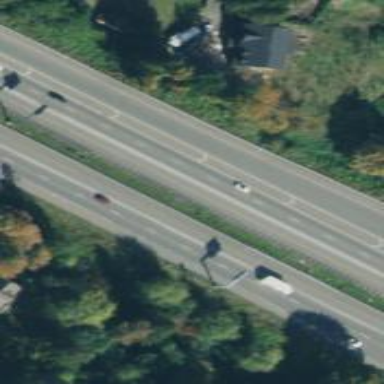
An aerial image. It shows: Motorway junction.